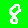
Digit: 8